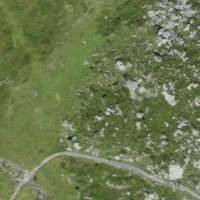
EUNIS habitat code: 25
Species observed at this site:
Botrychium lunaria
Motacilla cinerea